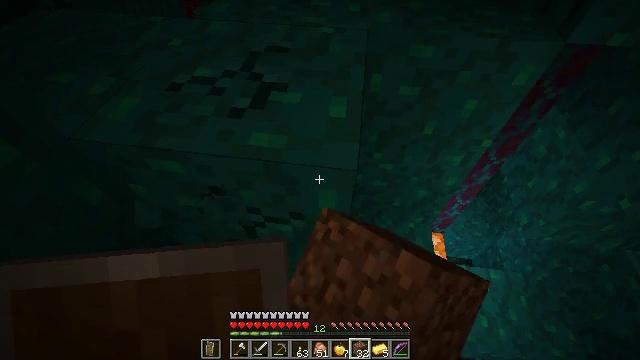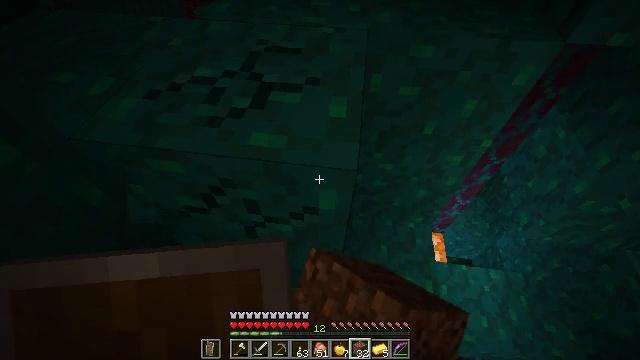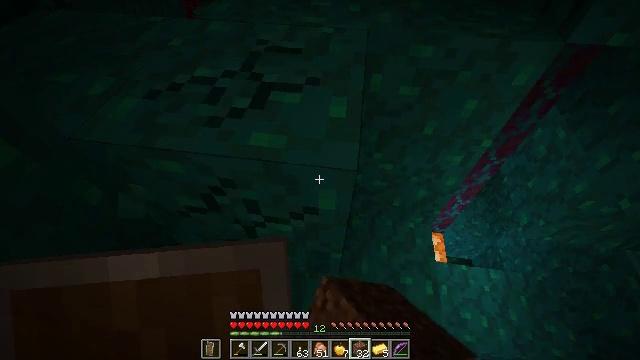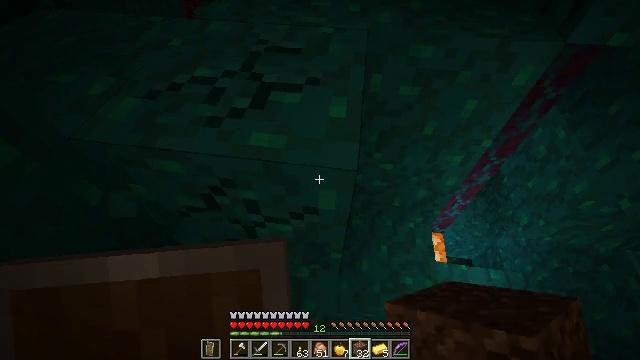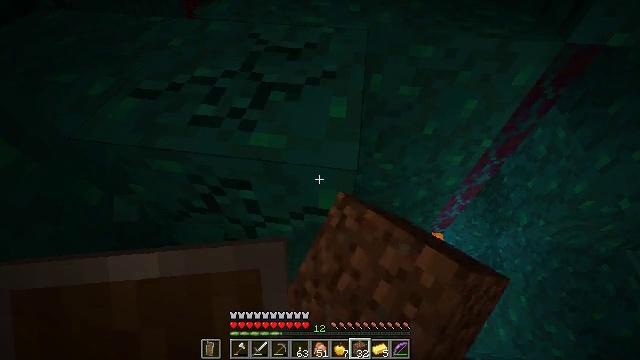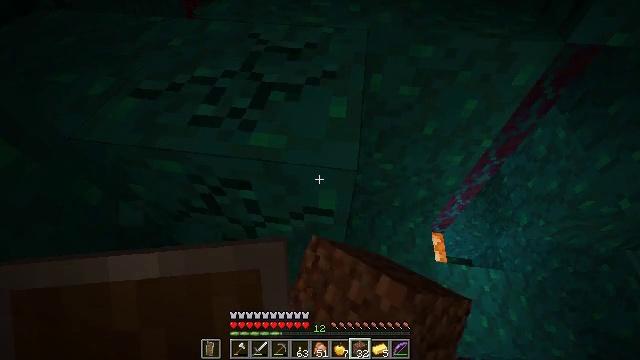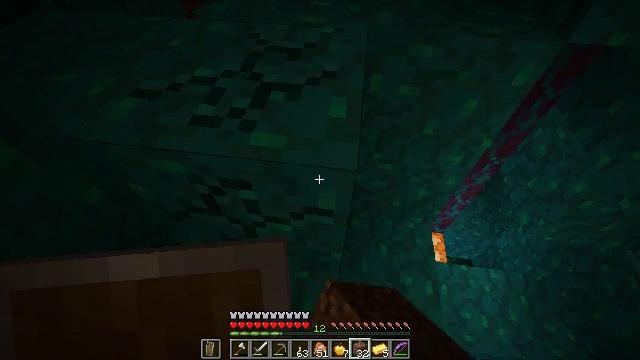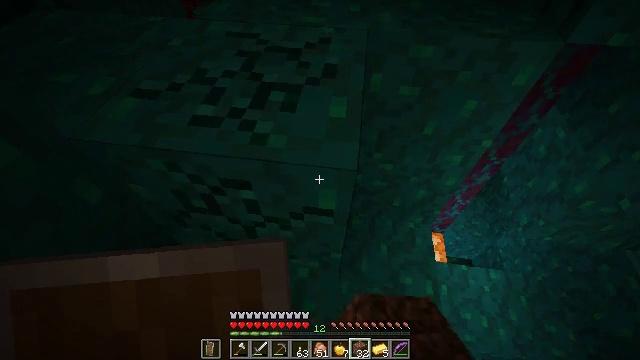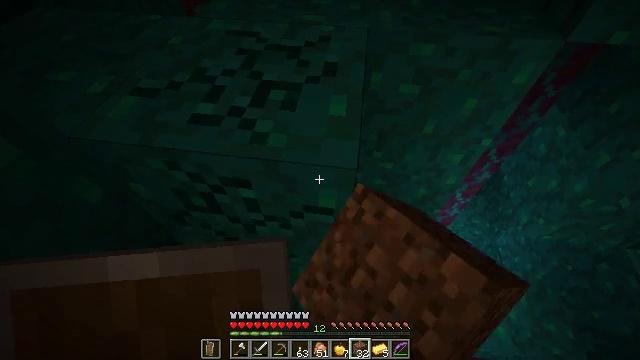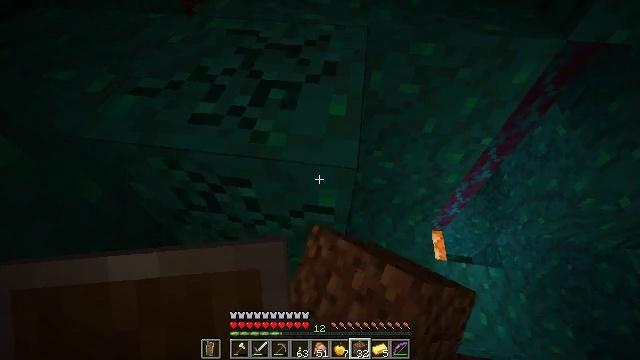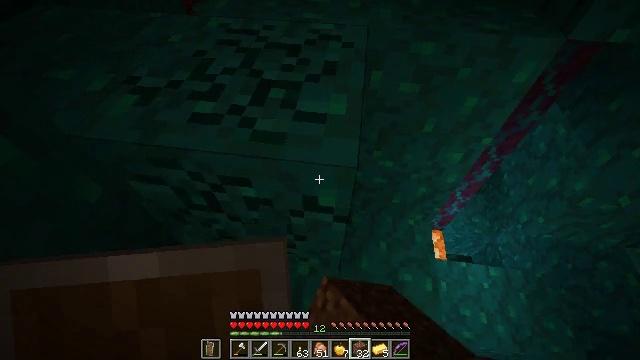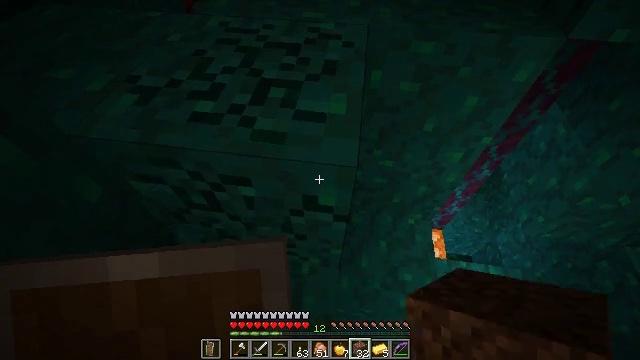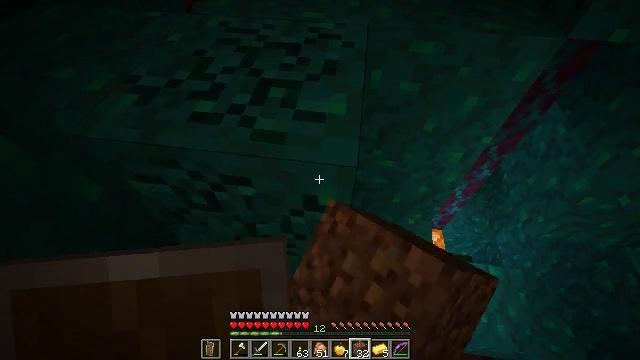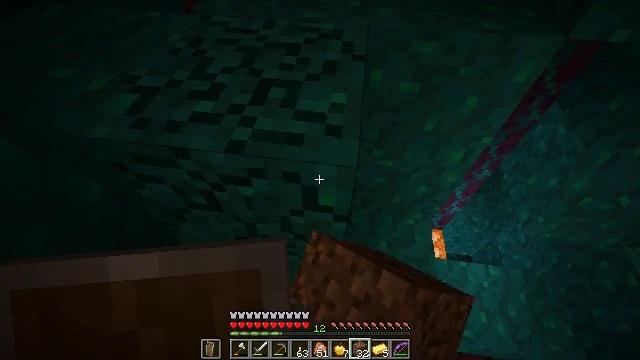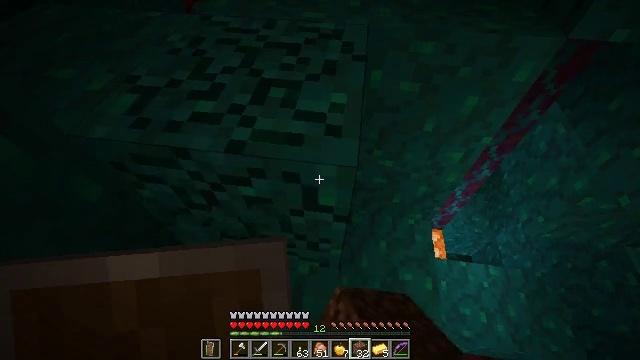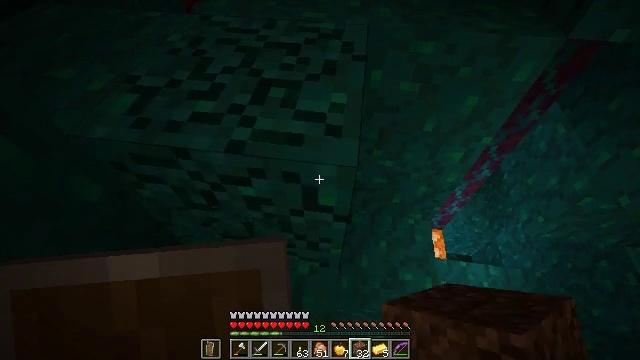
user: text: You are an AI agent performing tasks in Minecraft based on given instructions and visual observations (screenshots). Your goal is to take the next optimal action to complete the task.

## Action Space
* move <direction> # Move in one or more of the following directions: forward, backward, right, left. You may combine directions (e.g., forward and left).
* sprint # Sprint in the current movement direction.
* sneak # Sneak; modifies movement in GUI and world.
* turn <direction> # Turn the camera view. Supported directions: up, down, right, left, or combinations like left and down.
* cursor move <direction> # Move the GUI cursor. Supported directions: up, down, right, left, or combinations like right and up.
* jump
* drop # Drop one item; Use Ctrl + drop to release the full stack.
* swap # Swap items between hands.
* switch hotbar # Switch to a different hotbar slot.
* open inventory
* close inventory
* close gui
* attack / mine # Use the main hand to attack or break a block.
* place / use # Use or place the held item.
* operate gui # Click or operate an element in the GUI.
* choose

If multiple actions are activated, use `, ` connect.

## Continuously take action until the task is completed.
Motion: motion action
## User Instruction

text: Harvest the warped wart block in the Nether.
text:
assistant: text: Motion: attack / mine
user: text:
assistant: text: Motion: attack / mine
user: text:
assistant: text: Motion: attack / mine
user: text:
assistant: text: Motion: attack / mine
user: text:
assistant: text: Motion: attack / mine
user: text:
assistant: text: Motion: attack / mine
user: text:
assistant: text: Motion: attack / mine
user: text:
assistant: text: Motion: attack / mine
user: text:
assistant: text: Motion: attack / mine
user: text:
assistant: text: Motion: attack / mine
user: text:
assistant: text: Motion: attack / mine
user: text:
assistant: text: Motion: attack / mine
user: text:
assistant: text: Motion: attack / mine
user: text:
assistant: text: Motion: attack / mine
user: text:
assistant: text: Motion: attack / mine
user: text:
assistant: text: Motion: attack / mine
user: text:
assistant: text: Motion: attack / mine
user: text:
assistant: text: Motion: attack / mine
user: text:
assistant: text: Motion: attack / mine
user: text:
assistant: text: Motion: attack / mine
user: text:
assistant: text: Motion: attack / mine